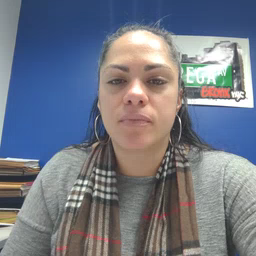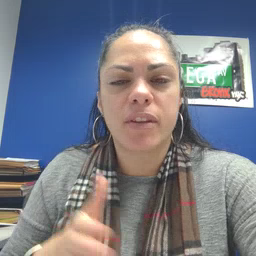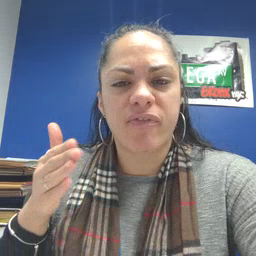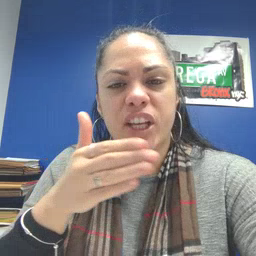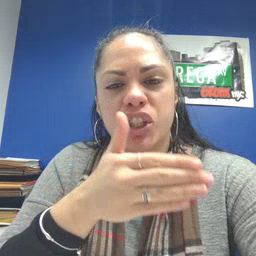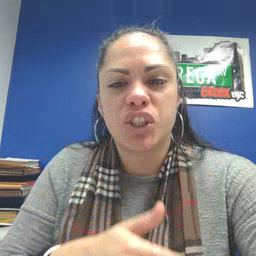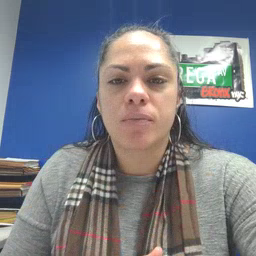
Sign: fish